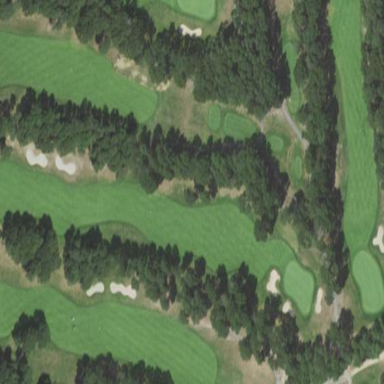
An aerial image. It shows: Golf fairway in the image.